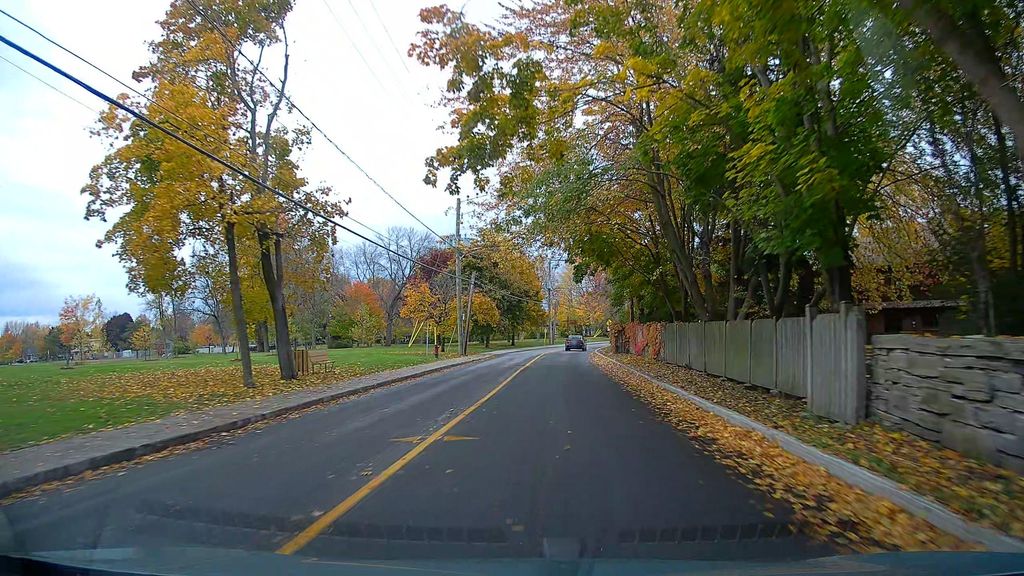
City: montreal